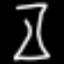
Label: hourglass